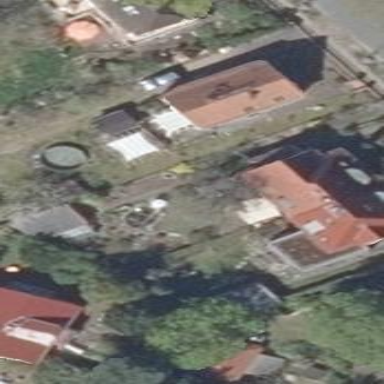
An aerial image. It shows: Semi-detached house with gabled roof.